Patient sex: M
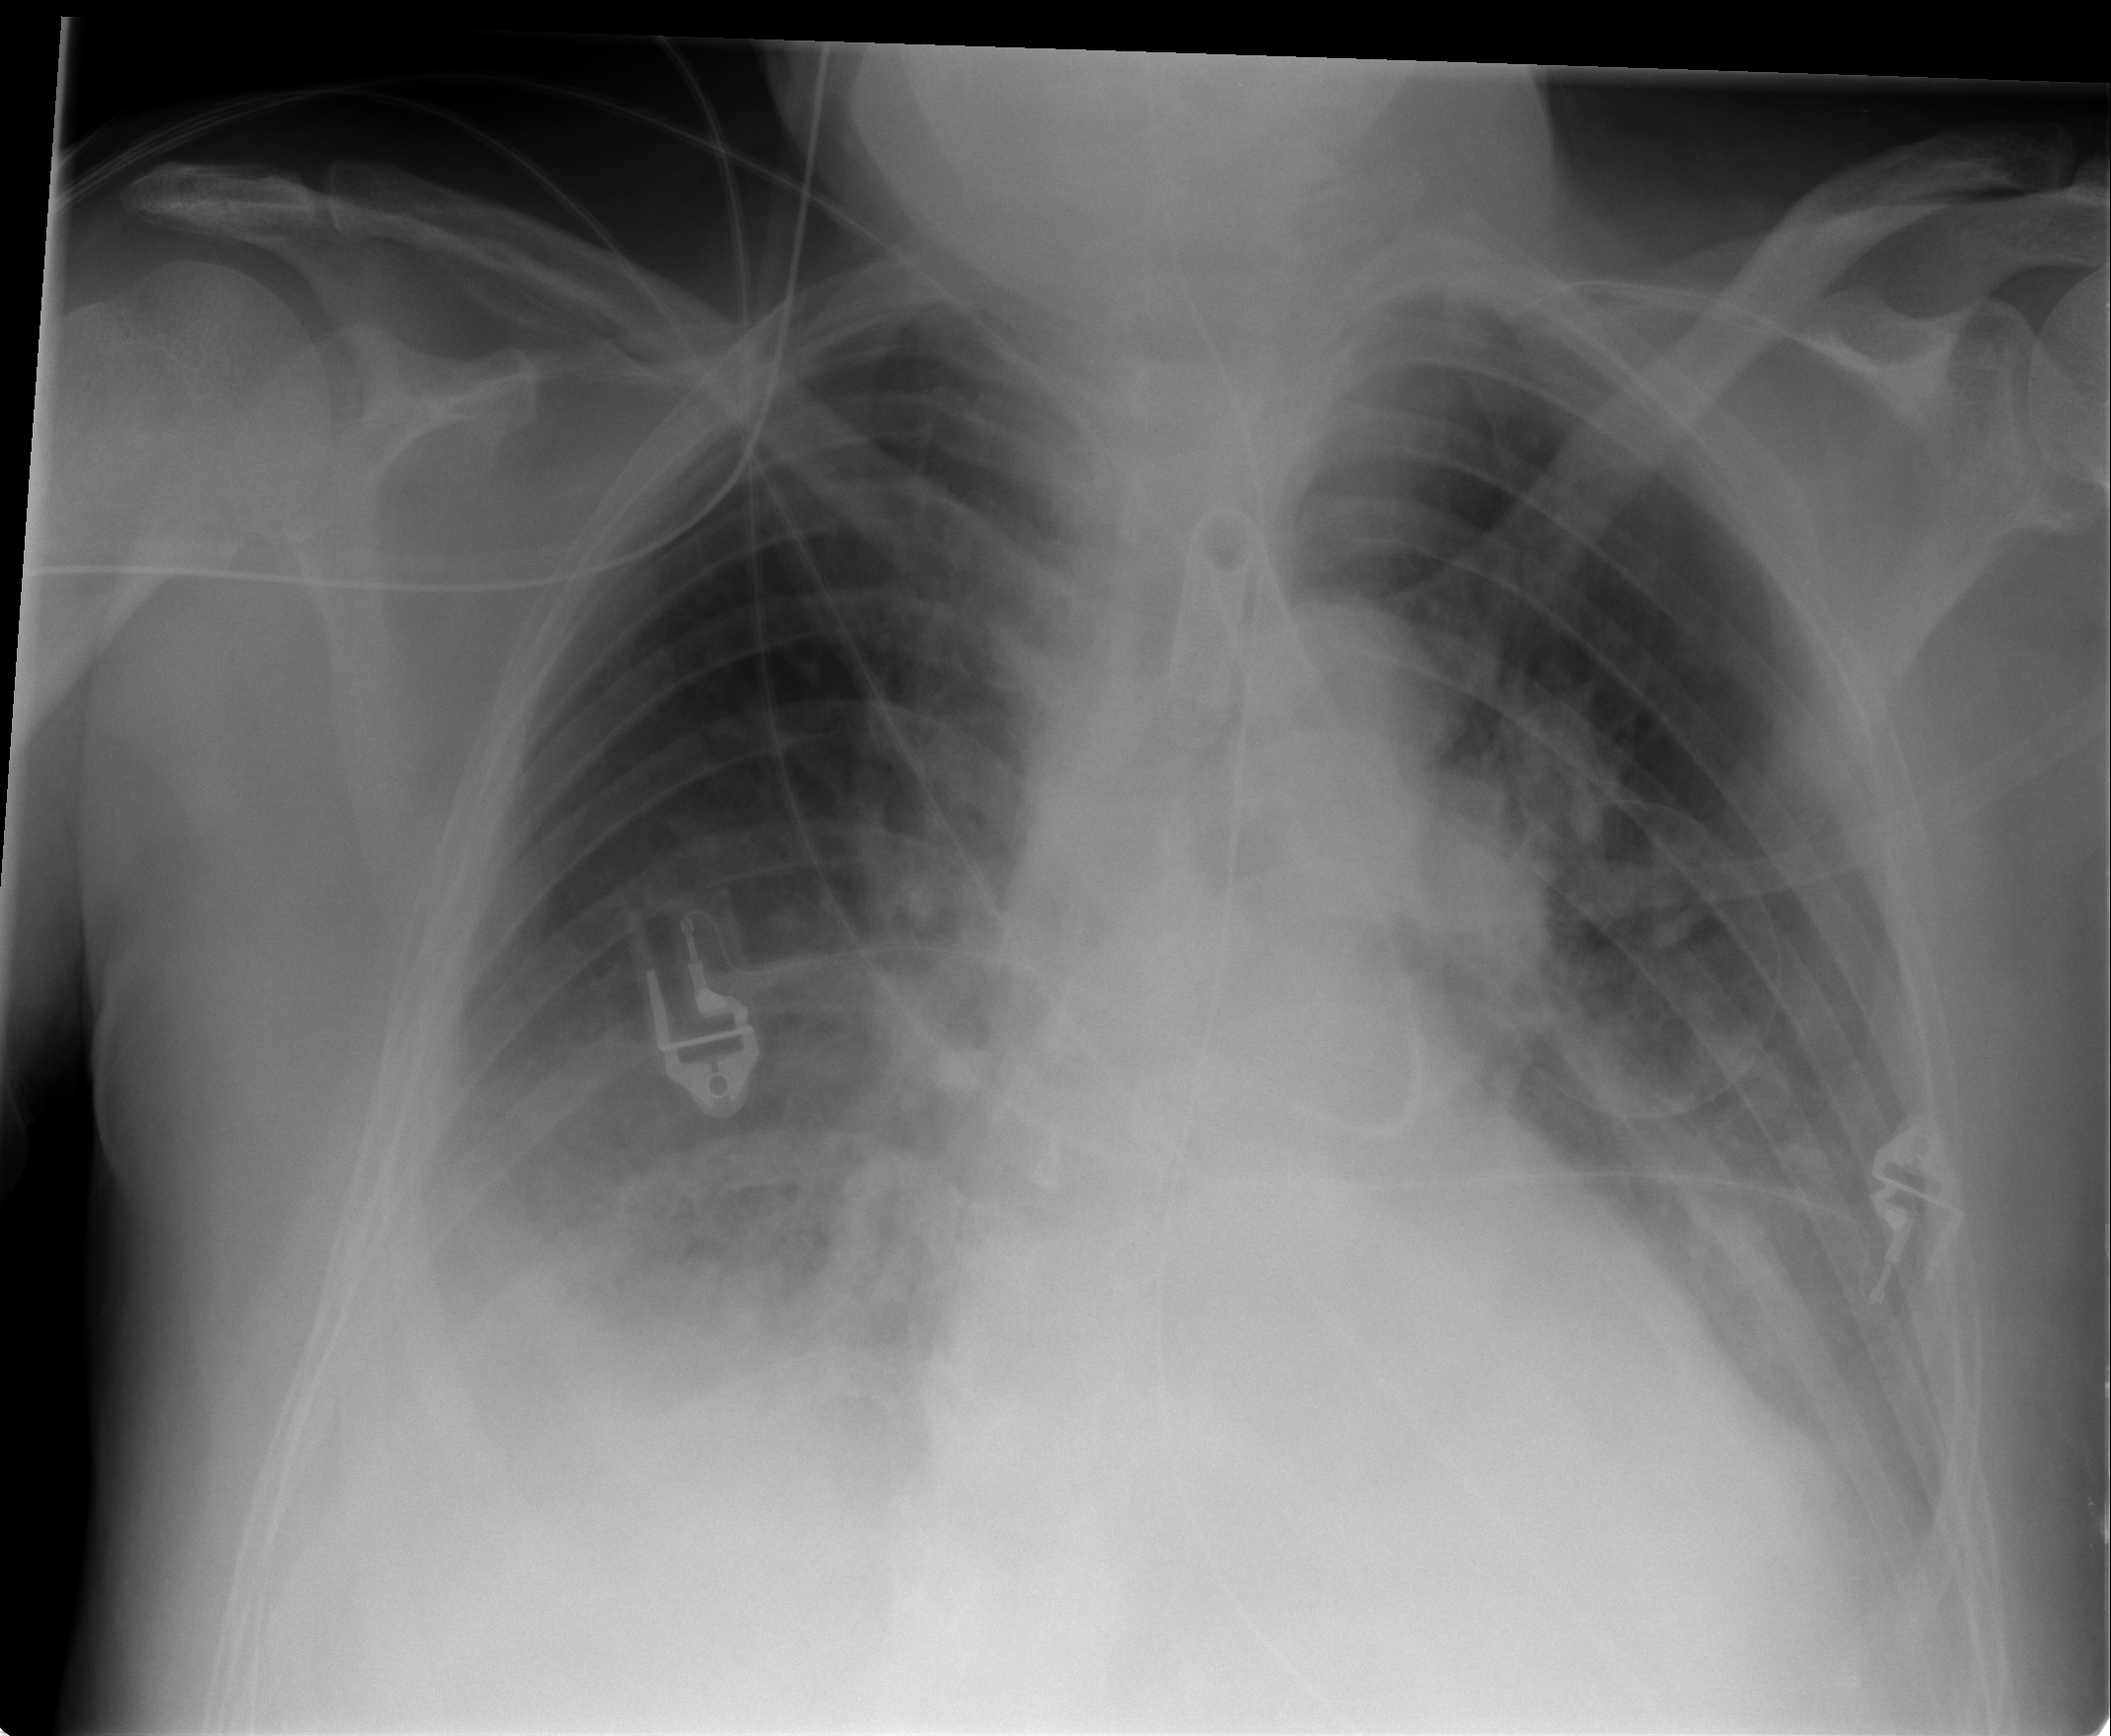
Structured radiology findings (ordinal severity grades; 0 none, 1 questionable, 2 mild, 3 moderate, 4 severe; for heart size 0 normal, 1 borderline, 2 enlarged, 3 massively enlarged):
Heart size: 2
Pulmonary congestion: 2
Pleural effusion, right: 2
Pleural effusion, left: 2
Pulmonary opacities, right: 2
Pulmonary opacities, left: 1
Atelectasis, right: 2
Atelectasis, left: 2